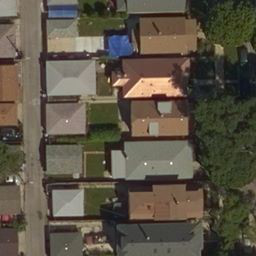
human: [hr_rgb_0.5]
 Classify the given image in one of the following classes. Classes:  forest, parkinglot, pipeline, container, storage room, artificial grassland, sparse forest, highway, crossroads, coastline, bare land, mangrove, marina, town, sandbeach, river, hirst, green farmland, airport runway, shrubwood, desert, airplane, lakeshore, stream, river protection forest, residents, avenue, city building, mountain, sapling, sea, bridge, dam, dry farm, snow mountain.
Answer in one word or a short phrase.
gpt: residents